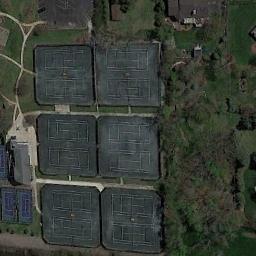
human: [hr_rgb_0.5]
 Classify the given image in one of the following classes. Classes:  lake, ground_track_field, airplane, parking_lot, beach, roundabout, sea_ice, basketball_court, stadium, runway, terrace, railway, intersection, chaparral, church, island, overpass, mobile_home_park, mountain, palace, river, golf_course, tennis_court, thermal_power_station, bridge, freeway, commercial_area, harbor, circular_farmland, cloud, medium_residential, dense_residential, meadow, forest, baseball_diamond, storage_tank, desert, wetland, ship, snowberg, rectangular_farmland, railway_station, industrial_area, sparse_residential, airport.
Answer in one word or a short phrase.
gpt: tennis_court